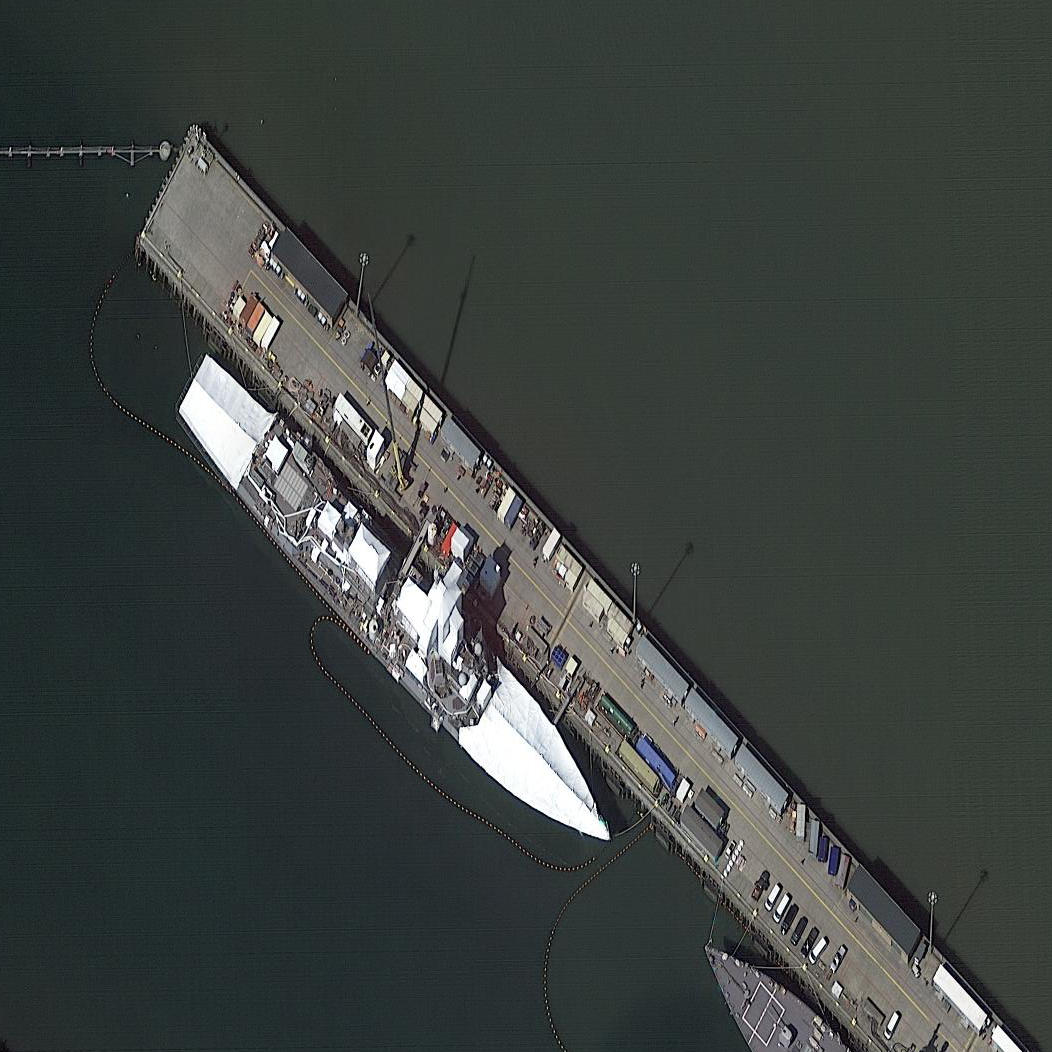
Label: destroyer